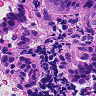
Metastatic tissue present: yes